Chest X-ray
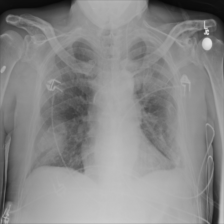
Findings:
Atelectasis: negative
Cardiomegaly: negative
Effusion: positive
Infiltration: negative
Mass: negative
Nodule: negative
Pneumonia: negative
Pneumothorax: negative
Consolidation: negative
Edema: negative
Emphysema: negative
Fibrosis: negative
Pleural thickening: negative
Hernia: negative